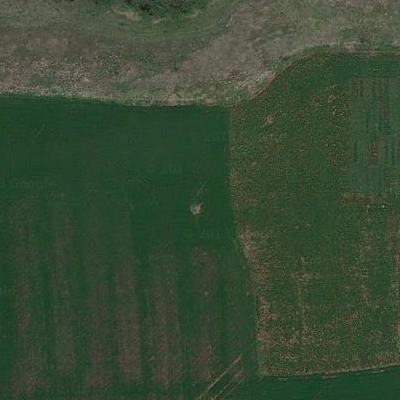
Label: Grass